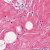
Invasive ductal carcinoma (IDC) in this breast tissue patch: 0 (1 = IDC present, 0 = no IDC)